Question: When i access a property through intellisense, sometimes it has a line through it like so :

Why is this happening? is it deprecated?
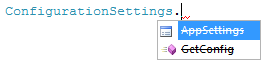
Answer: They're deprecated or obsolete. They exist for backwards compatibility.
In your particular example, it's advised to use <URL>.